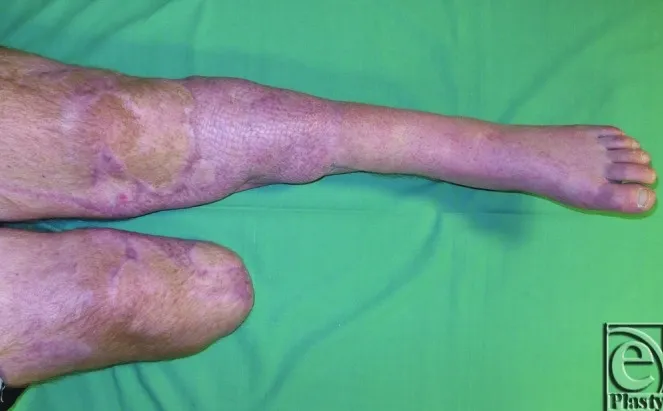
Clinical aspect after 1 year of follow-up.
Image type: radiology (ct)